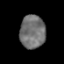
Tissue: prostate
Cell type: Fibroblasts
Senescence score: 0.7683
Nuclear area (px): 827
Mean DAPI intensity: 113.69